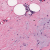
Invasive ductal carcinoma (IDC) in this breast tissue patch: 0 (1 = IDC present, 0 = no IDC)